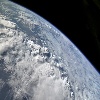
Label: cloud